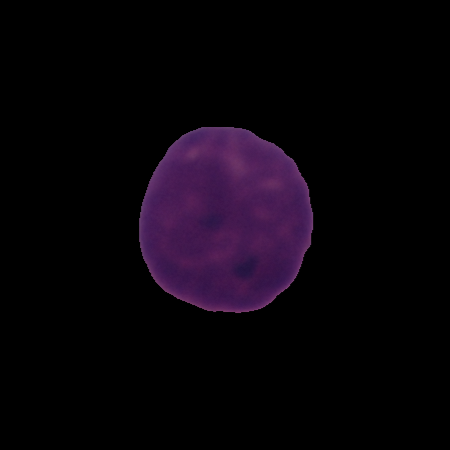
Label: healthy